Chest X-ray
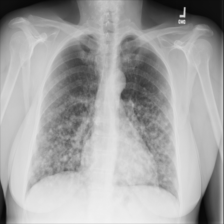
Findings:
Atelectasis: negative
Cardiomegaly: negative
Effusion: negative
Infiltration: positive
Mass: negative
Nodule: positive
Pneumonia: negative
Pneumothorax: negative
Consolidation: negative
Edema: negative
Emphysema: negative
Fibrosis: negative
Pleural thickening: negative
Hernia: negative